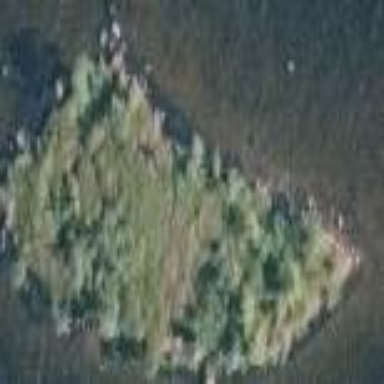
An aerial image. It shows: Islet.